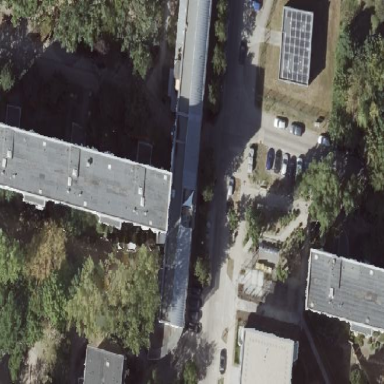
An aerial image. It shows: Building with apartments and flat roof.